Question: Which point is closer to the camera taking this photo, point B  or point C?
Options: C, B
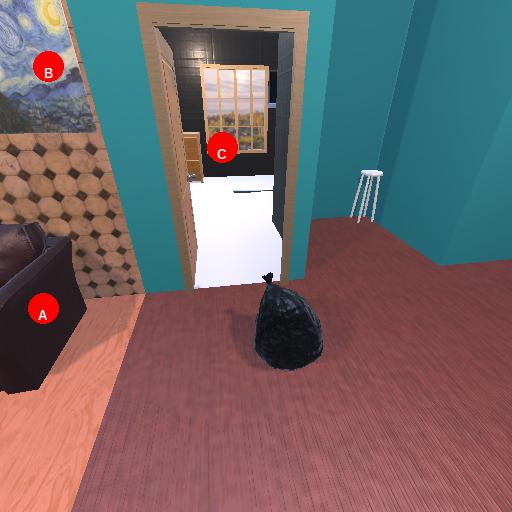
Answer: C